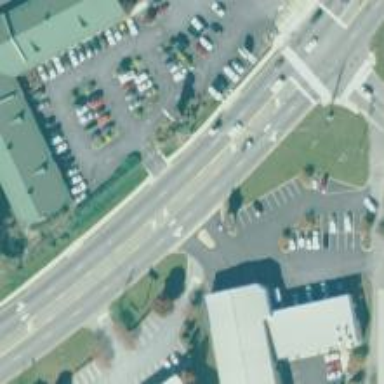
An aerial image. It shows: Asphalt road with primary designation. There is sidewalk on the left side.